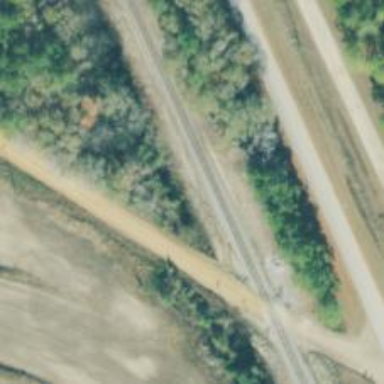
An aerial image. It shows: Site related to railway infrastructure.